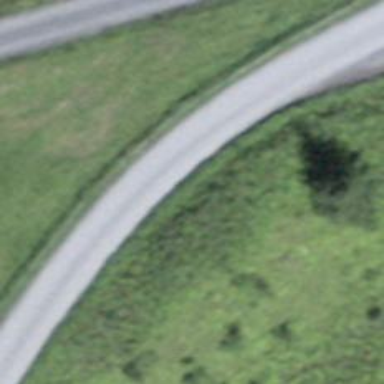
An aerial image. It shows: Unclassified road.